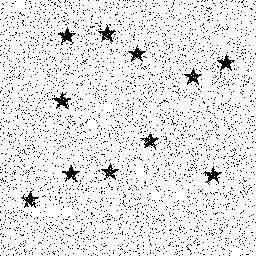
Squares: 0
Triangles: 0
Stars: 11
Total shapes: 11